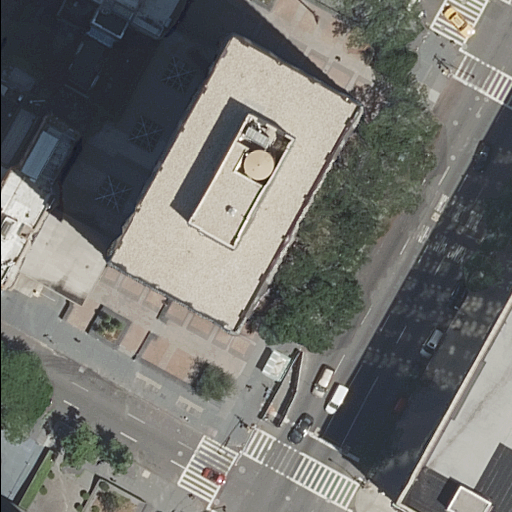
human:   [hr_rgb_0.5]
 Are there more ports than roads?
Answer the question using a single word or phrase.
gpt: no

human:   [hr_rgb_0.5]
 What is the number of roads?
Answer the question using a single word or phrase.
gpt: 3

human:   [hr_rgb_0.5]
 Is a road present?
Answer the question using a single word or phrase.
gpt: yes

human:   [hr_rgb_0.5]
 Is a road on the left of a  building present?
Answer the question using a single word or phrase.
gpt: yes

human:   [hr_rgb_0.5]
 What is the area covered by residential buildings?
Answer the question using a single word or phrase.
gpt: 3520m2

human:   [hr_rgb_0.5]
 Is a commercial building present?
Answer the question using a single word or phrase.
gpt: no

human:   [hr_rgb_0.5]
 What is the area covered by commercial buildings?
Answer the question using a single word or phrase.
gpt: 0m2

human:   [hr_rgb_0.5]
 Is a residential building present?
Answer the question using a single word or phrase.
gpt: yes

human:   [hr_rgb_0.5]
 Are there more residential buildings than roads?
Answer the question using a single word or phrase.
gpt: yes

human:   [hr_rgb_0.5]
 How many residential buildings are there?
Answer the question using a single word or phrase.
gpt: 7

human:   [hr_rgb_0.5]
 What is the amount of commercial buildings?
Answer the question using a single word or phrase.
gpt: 0

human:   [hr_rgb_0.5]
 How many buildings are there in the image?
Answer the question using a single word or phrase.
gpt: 7

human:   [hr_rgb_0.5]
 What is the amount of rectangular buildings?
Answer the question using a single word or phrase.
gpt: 5

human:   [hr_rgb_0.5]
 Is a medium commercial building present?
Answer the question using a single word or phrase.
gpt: no

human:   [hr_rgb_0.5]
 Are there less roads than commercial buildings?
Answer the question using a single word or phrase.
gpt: no

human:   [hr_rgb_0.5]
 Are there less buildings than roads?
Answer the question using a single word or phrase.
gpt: no

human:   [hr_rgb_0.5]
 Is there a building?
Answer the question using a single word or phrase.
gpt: yes

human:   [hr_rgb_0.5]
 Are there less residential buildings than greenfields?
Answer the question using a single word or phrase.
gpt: no

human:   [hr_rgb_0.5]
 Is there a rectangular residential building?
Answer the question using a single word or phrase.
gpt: yes

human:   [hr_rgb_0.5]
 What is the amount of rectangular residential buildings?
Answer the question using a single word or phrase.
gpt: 5

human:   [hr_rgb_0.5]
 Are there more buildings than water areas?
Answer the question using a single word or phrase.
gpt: yes

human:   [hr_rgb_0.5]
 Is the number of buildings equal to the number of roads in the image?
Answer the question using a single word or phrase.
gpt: no

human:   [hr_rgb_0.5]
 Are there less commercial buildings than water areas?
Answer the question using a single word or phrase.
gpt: no

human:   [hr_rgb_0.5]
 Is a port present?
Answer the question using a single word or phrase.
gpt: no

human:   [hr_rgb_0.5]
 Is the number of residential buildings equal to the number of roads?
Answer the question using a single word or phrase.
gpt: no

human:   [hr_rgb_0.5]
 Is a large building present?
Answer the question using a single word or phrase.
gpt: yes

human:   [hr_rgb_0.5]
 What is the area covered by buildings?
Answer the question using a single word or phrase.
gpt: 3520m2

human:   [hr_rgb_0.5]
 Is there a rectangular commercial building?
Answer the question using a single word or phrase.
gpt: no

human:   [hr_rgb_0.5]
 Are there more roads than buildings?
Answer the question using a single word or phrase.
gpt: no

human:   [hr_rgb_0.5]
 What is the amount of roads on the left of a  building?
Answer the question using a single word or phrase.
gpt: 1

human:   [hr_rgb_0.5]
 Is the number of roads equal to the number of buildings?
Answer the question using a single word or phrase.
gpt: no

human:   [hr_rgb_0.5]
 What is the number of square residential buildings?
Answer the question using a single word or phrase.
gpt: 0

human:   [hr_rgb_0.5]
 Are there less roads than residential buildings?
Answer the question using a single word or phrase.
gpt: yes

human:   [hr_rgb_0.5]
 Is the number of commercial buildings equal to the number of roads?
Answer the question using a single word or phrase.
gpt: no

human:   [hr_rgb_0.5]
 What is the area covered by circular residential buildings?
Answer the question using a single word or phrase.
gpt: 0m2

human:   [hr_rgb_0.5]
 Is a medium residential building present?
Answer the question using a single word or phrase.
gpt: yes

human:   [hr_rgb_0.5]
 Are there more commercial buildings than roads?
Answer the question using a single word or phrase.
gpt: no

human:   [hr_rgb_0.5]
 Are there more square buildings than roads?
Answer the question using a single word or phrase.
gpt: no

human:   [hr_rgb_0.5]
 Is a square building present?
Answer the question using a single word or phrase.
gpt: no

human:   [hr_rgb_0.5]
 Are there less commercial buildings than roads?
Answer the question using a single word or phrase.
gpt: yes

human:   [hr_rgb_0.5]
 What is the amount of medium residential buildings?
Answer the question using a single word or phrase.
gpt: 4

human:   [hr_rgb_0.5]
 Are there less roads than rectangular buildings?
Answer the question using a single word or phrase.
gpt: yes

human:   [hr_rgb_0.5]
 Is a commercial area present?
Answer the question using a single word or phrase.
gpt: no

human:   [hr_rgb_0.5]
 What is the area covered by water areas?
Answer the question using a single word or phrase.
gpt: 0m2

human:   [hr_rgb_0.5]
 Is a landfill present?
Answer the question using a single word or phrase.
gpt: no

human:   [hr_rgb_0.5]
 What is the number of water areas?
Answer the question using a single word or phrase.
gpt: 0

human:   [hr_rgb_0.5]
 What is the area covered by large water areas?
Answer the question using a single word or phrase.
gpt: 0m2

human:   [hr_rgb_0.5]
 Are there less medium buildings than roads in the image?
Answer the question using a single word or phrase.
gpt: no

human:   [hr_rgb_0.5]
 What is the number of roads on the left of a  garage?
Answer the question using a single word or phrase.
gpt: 0

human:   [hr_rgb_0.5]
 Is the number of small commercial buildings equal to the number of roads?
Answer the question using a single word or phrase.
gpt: no

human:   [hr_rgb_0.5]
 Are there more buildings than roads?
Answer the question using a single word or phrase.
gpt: yes

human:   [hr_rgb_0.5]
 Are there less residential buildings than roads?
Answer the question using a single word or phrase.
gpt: no

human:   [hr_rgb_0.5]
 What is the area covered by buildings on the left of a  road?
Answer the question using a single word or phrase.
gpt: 2965m2

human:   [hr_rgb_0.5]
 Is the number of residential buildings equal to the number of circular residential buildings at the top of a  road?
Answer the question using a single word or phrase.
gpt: no

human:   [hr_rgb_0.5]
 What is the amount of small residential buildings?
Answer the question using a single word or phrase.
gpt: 1

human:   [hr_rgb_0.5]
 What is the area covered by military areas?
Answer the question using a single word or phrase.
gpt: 0m2

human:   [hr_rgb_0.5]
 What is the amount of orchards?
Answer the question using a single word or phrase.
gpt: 0

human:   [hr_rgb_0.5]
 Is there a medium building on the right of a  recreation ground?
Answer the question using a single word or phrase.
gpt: no

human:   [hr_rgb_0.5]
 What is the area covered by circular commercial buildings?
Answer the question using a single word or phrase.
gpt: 0m2

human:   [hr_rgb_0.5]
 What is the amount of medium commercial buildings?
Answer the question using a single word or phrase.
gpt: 0

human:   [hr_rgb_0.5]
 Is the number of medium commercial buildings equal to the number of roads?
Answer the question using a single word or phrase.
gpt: no

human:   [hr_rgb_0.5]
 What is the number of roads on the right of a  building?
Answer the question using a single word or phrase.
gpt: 2

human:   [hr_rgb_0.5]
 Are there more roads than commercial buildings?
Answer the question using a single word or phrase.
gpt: yes

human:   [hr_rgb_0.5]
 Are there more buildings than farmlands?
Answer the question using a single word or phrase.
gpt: yes